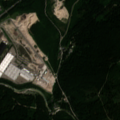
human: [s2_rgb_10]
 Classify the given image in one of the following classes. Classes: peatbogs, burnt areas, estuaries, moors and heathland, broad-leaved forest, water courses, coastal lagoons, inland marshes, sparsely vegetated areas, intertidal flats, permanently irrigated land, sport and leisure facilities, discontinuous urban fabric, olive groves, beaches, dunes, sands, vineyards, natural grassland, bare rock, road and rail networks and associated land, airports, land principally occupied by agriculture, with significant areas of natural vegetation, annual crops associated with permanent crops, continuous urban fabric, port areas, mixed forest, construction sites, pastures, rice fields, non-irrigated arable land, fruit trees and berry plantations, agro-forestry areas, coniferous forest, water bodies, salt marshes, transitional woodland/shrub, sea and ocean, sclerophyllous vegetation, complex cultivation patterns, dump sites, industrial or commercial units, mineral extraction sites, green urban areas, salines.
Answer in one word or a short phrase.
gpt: mineral extraction sites, pastures, broad-leaved forest, coniferous forest, mixed forest, transitional woodland/shrub